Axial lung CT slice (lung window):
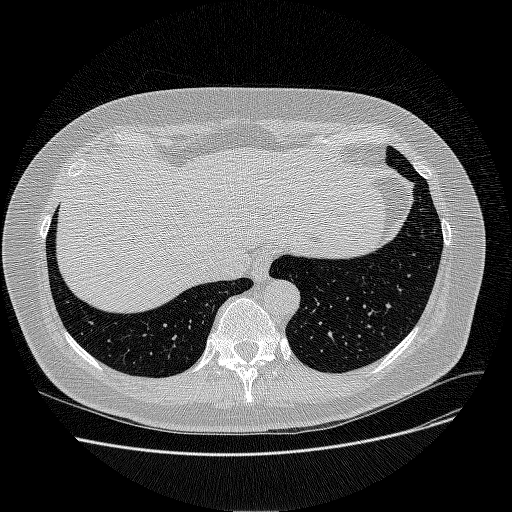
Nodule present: no